Question: I want to create unorder list. UIwebView is good but it's very heavy (there is some lags). NSLabel is good but it is very hard to calculate the dot's offset if we have multistring text.
What is the best solutions ?

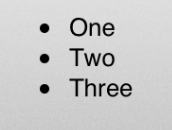
Answer: The best way is to create Labels for this.
Create an Addition for 'UILabel' to add the dot to a label and loop threw the dataSource. That's the way i would do this.